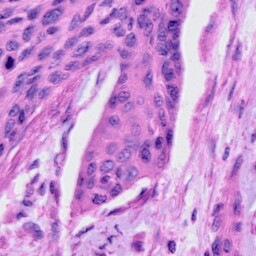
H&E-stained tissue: Cervix